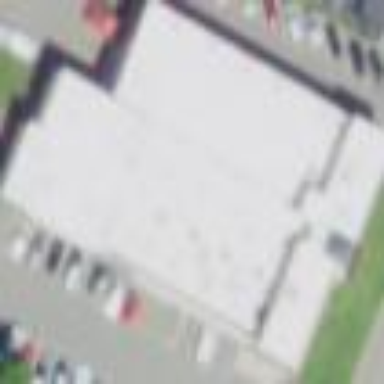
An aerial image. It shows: Industrial building.